Aerial crown-view tile of a tropical tree (Barro Colorado Island, Panama), acquired 20250512:
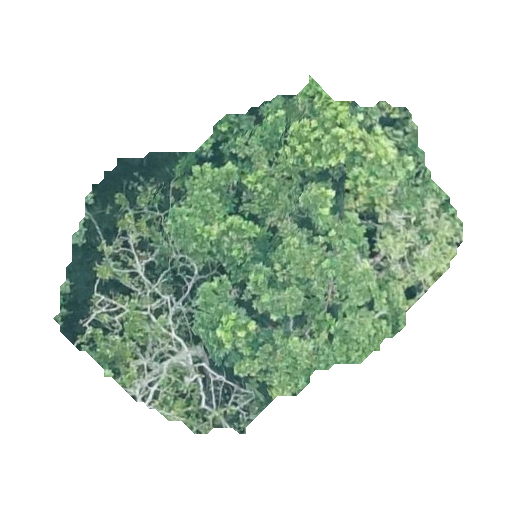
Species: Anacardium excelsum
GBIF accepted scientific name: Anacardium excelsum
Crown area: 135.461 m²